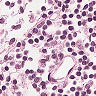
Metastatic tissue present: no